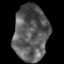
Tissue: skin
Cell type: Epithelial cells
Senescence score: 0.2764
Nuclear area (px): 1877
Mean DAPI intensity: 90.567